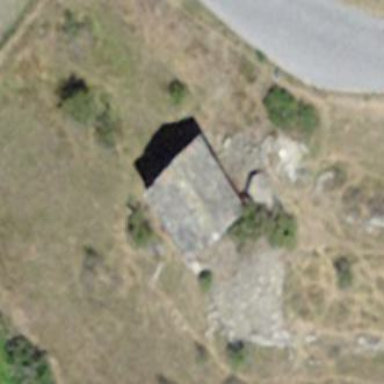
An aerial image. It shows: Barn.